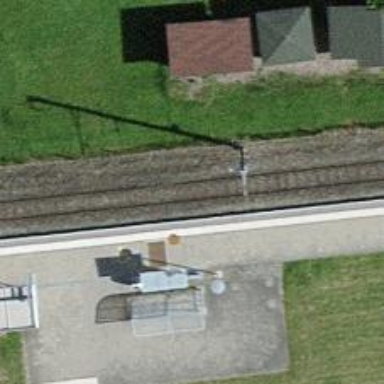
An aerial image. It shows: Railway stop with public transport stop position.